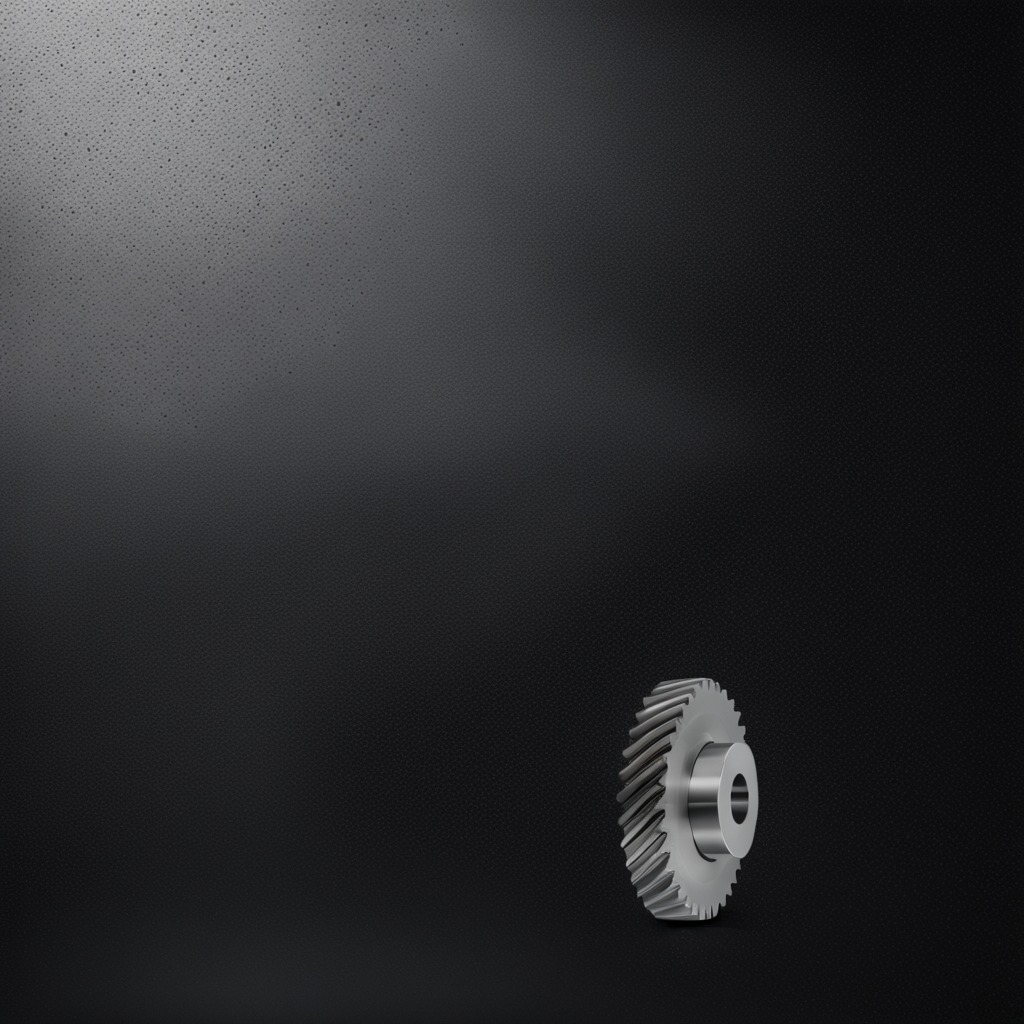
A steel gear with teeth is lying on the clean granite tabletop covered with a black rubber mat inside a workshop under bright overhead lighting crisp shadows high clarity worn but beneath the mat.